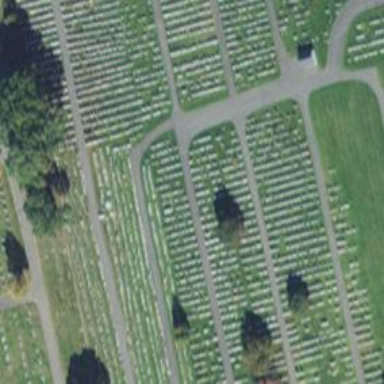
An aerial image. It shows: Cemetery.